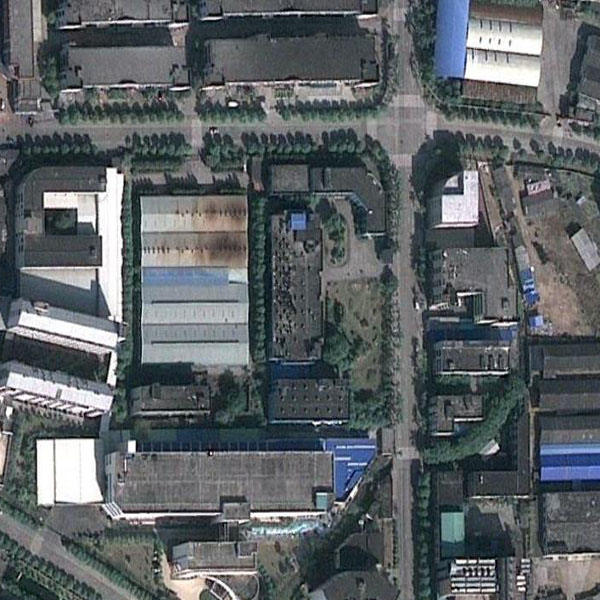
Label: Industrial